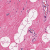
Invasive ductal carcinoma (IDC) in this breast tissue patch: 0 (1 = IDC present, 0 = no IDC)